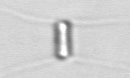
Label: Chaetoceros_similis